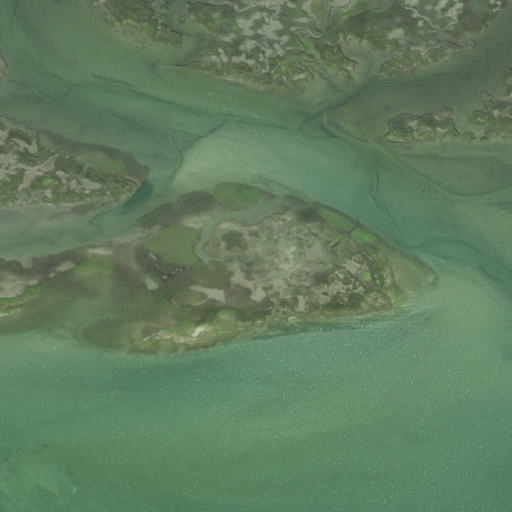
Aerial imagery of island in Massachusetts named Town Island (historical) containing open water and herbaceous wetlands